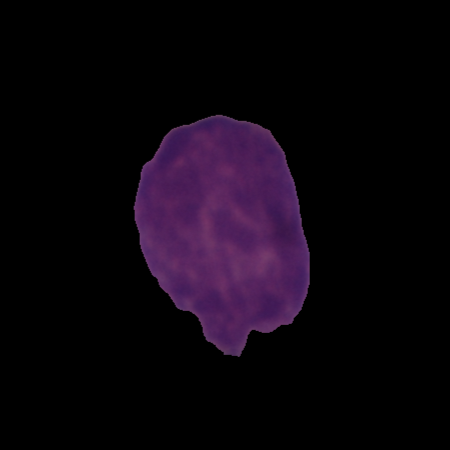
Label: cancer